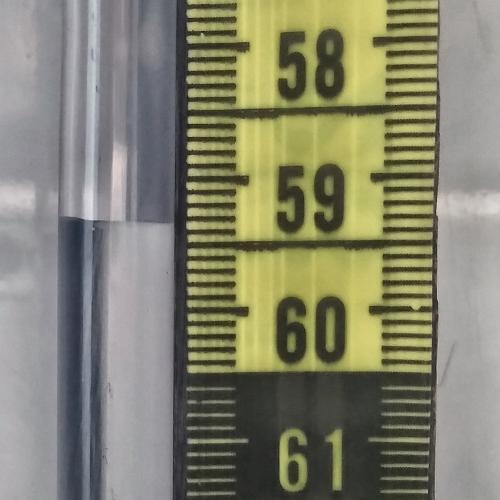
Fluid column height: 59.3 cm